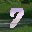
Label: 7